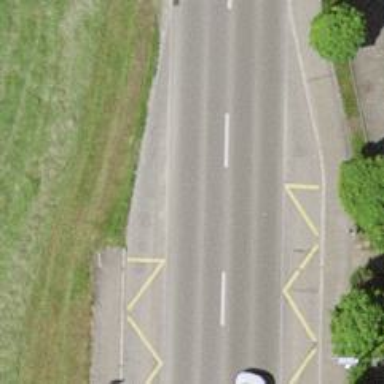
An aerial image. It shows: Bus stop with designated stop position for public transport.